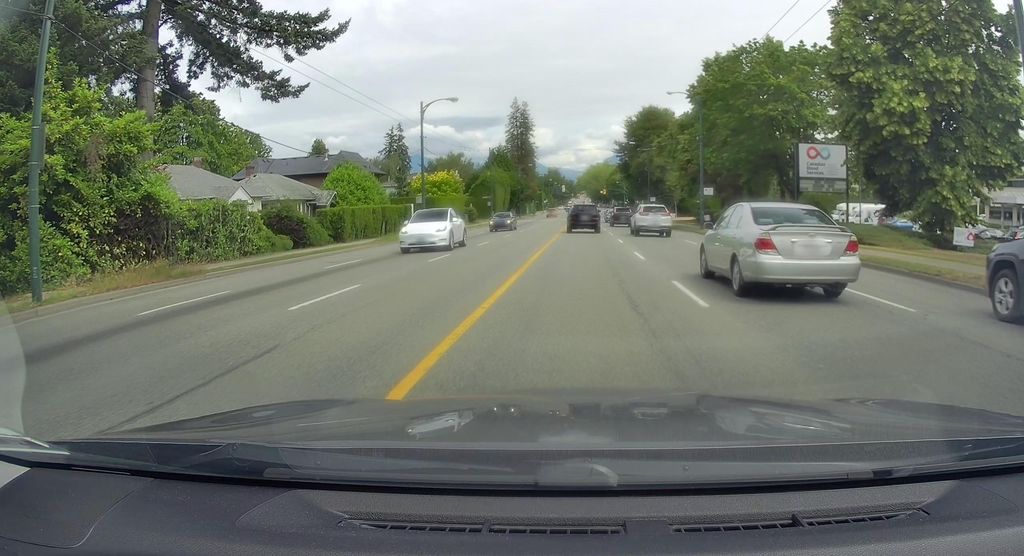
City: vancouver